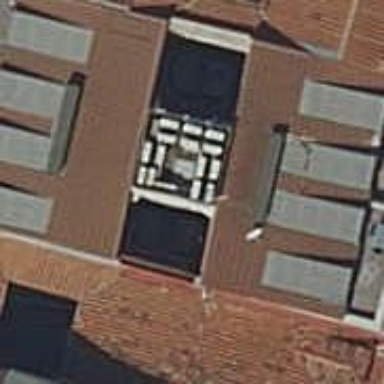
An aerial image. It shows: Building with brown roof and grey exterior.